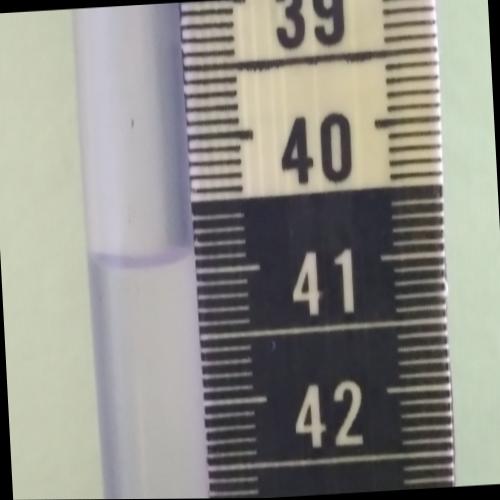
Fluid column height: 40.9 cm